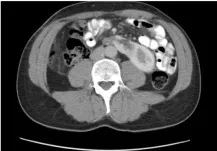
(H) An axial plane.
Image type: radiology (ct)